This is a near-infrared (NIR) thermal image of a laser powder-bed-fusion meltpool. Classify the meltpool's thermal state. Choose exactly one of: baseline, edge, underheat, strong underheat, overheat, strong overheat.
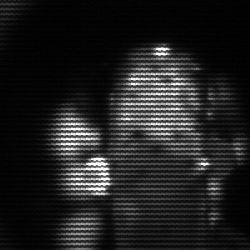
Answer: strong underheat